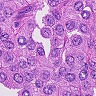
Metastatic tissue present: yes